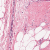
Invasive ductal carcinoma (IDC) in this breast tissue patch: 0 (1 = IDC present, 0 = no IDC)